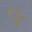
Label: 7